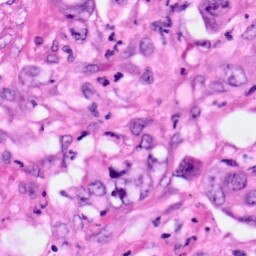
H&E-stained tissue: Pancreatic